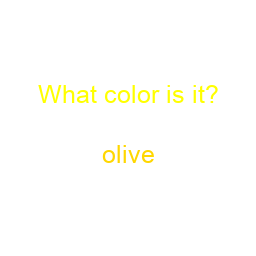
Color: gold
Color name shown: olive
Background color: white
Question text color: yellow